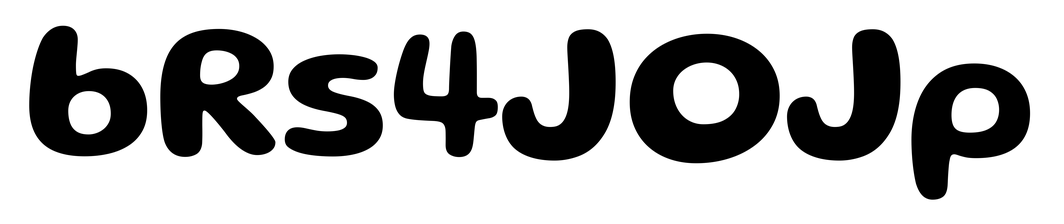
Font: Gluten_SemiBold